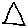
Label: triangle